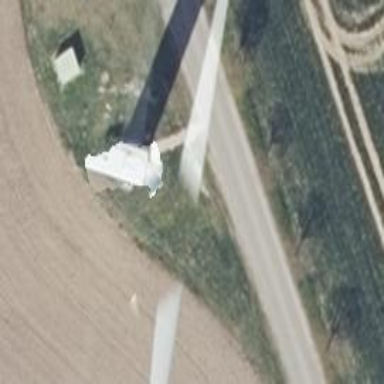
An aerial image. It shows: Wind generator in the form of horizontal axis wind turbine.